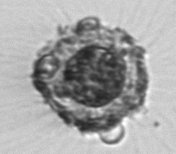
Label: unknown2